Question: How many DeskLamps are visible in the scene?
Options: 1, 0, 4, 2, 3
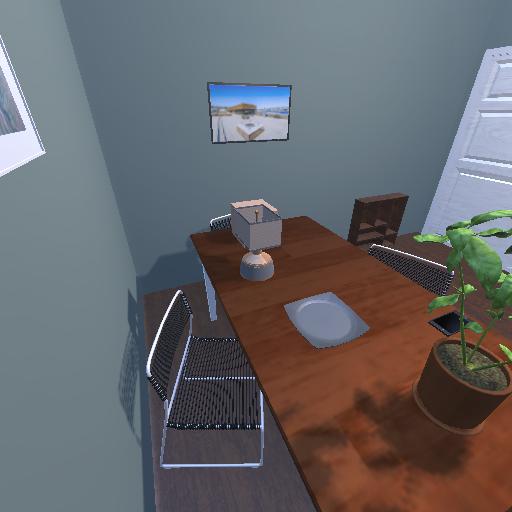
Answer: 1